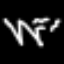
Label: squiggle